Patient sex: M
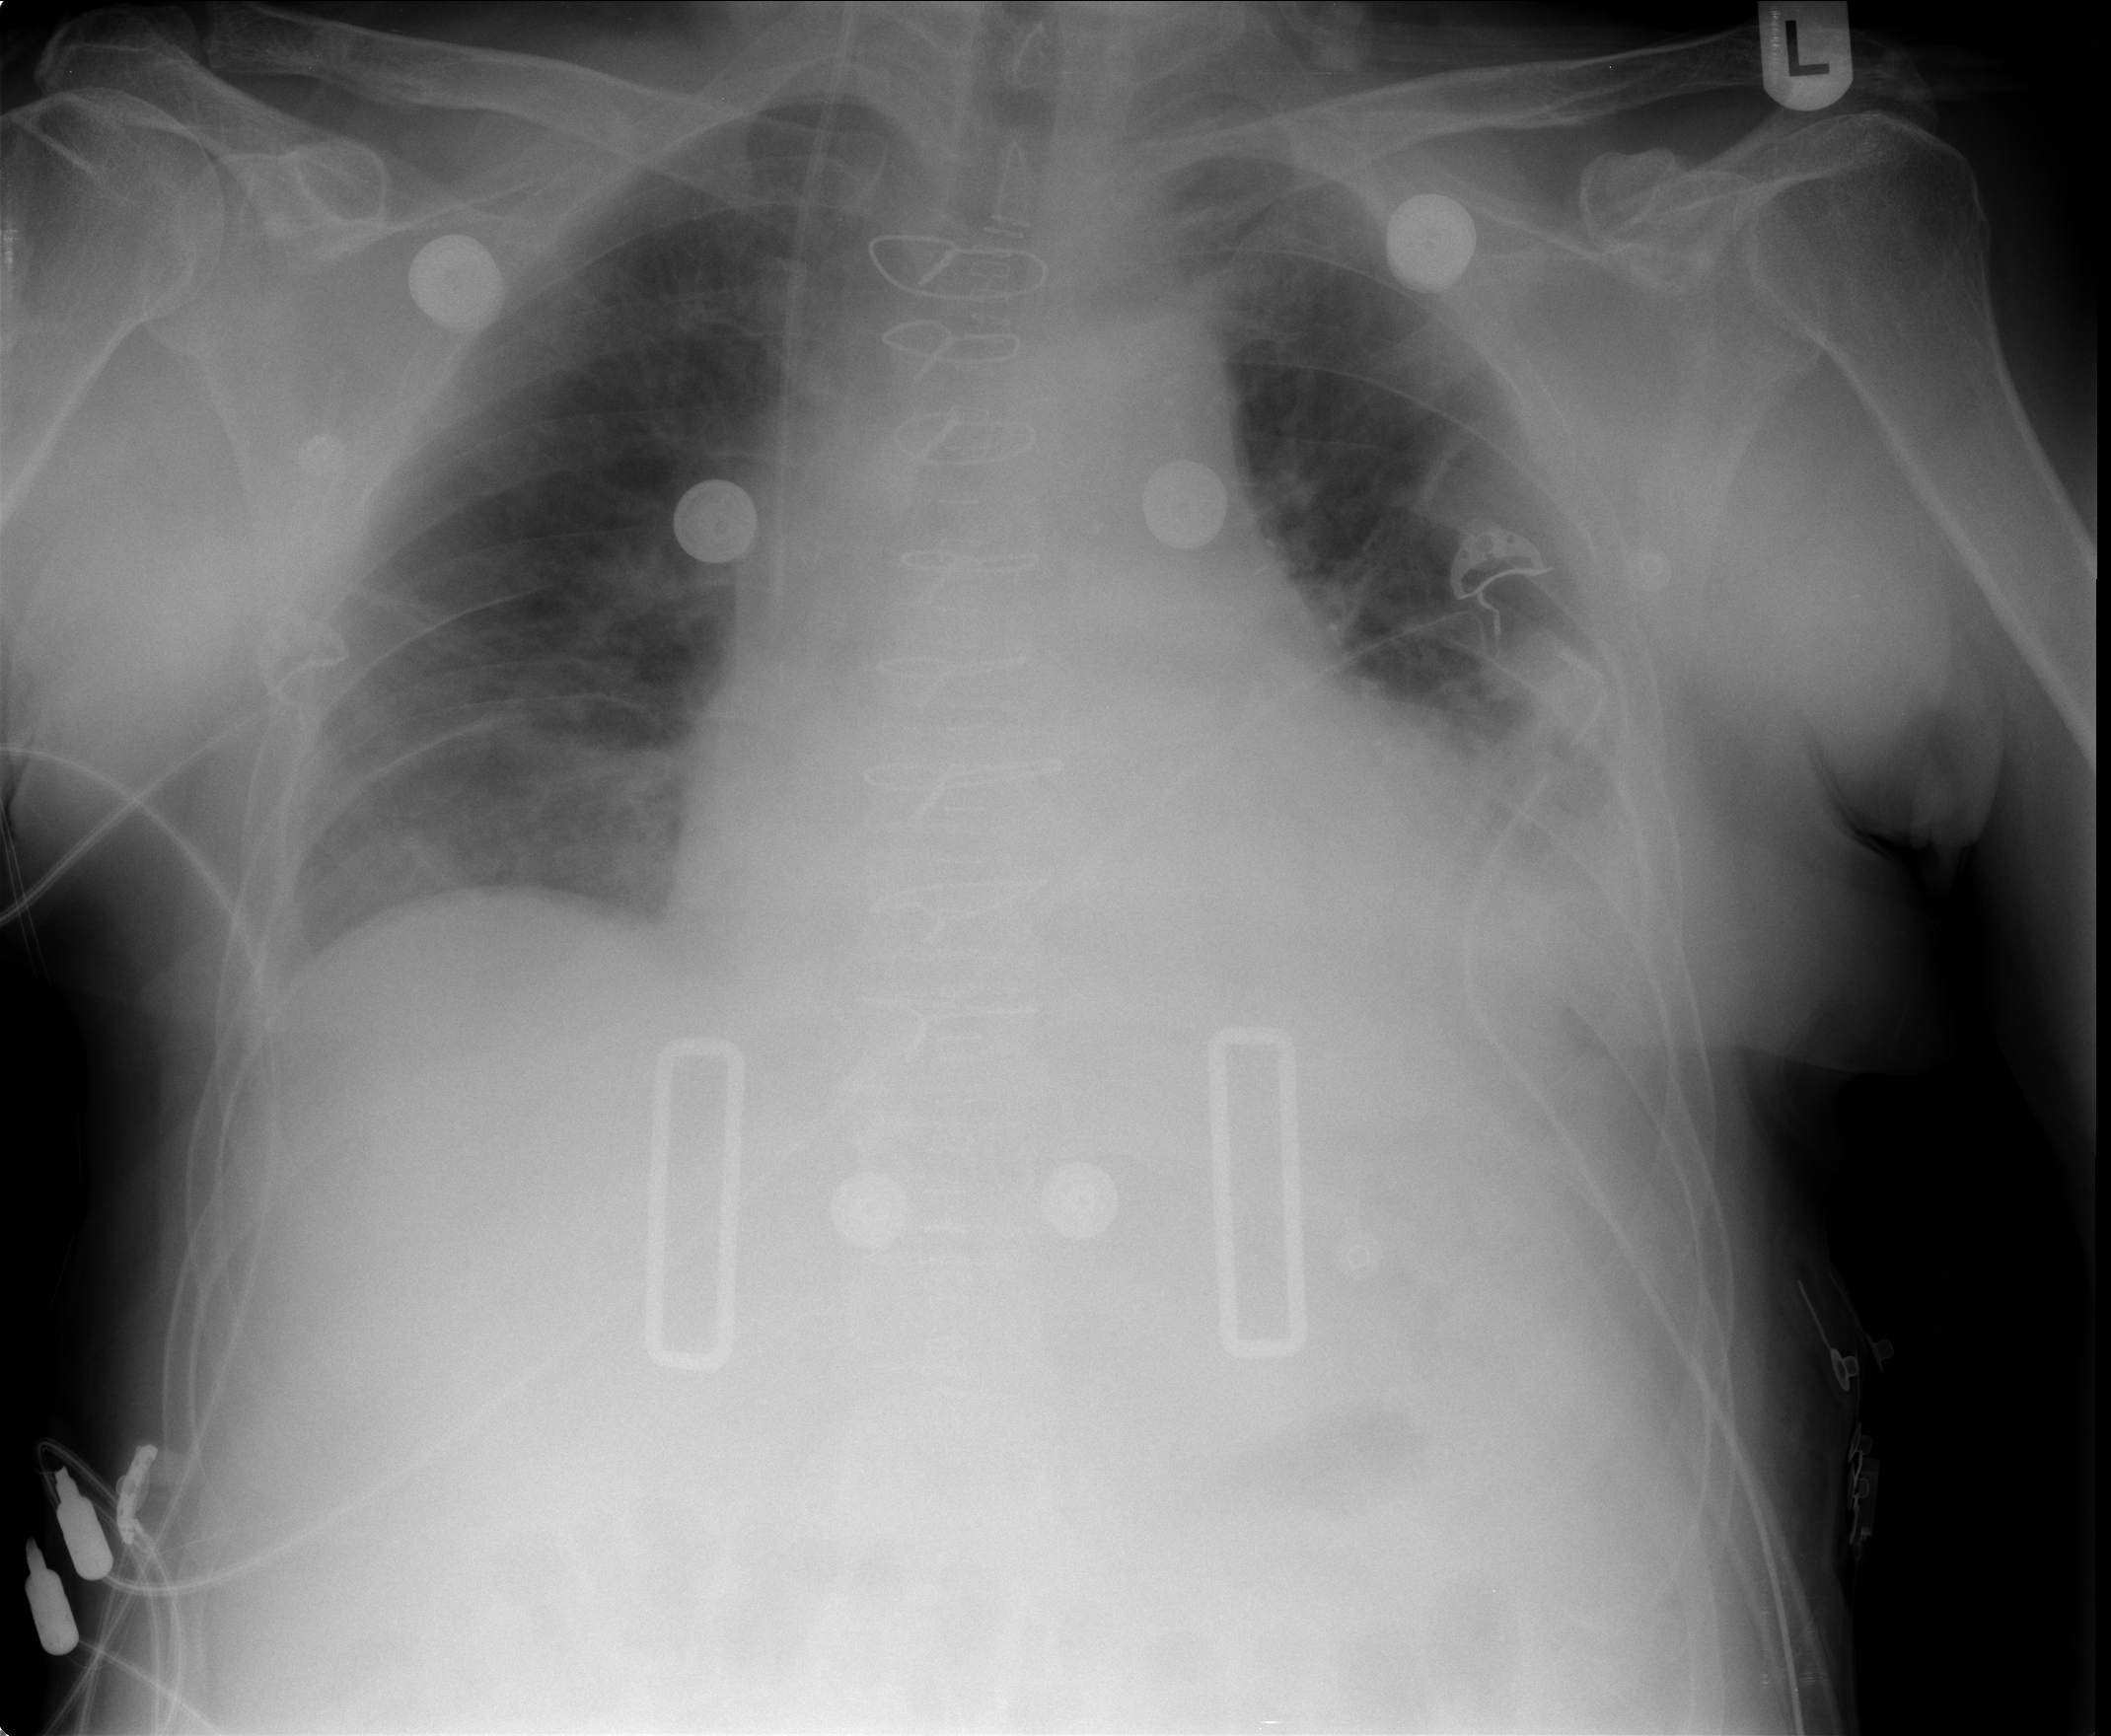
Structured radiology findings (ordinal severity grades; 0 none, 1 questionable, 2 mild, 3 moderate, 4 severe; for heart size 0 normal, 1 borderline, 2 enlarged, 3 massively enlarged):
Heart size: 1
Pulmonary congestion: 2
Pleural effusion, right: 0
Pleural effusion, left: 2
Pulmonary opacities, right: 1
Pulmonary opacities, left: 1
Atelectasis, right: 2
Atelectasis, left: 2